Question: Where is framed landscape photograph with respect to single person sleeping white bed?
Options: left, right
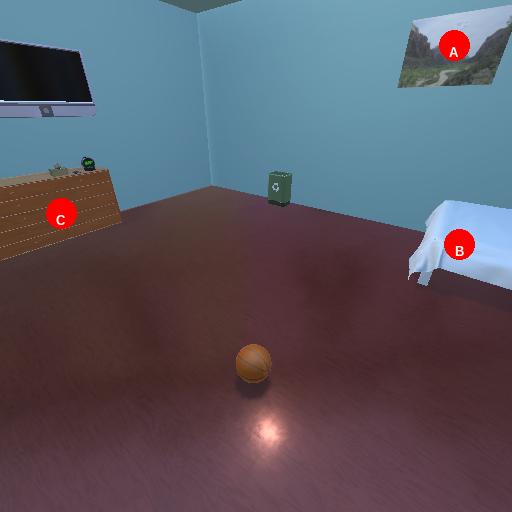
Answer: left